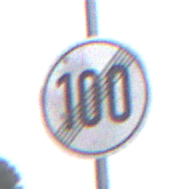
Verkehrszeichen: EndeGeschwindigkeit100
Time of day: Midday
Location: Outdoor (Suburban)
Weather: Overcast
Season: NotSpecified
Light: Natural